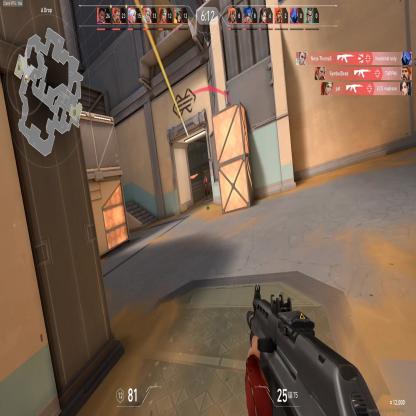
Label: enemy